Interaction volume radius: 5 \u00c5
Interaction volume height: 20 \u00c5
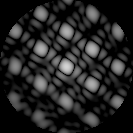
Disorder parameter: 0.04493